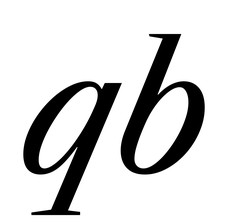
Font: LibreCaslonText-Italic_Italic